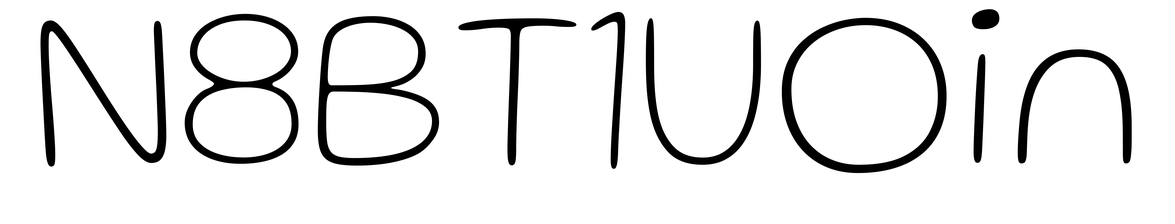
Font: Gluten_Thin